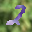
Label: 2